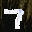
Label: 7